Interaction volume radius: 5 \u00c5
Interaction volume height: 15 \u00c5
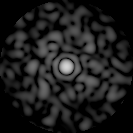
Disorder parameter: 0.876